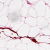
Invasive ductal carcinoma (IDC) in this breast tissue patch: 0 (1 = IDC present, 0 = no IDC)